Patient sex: F
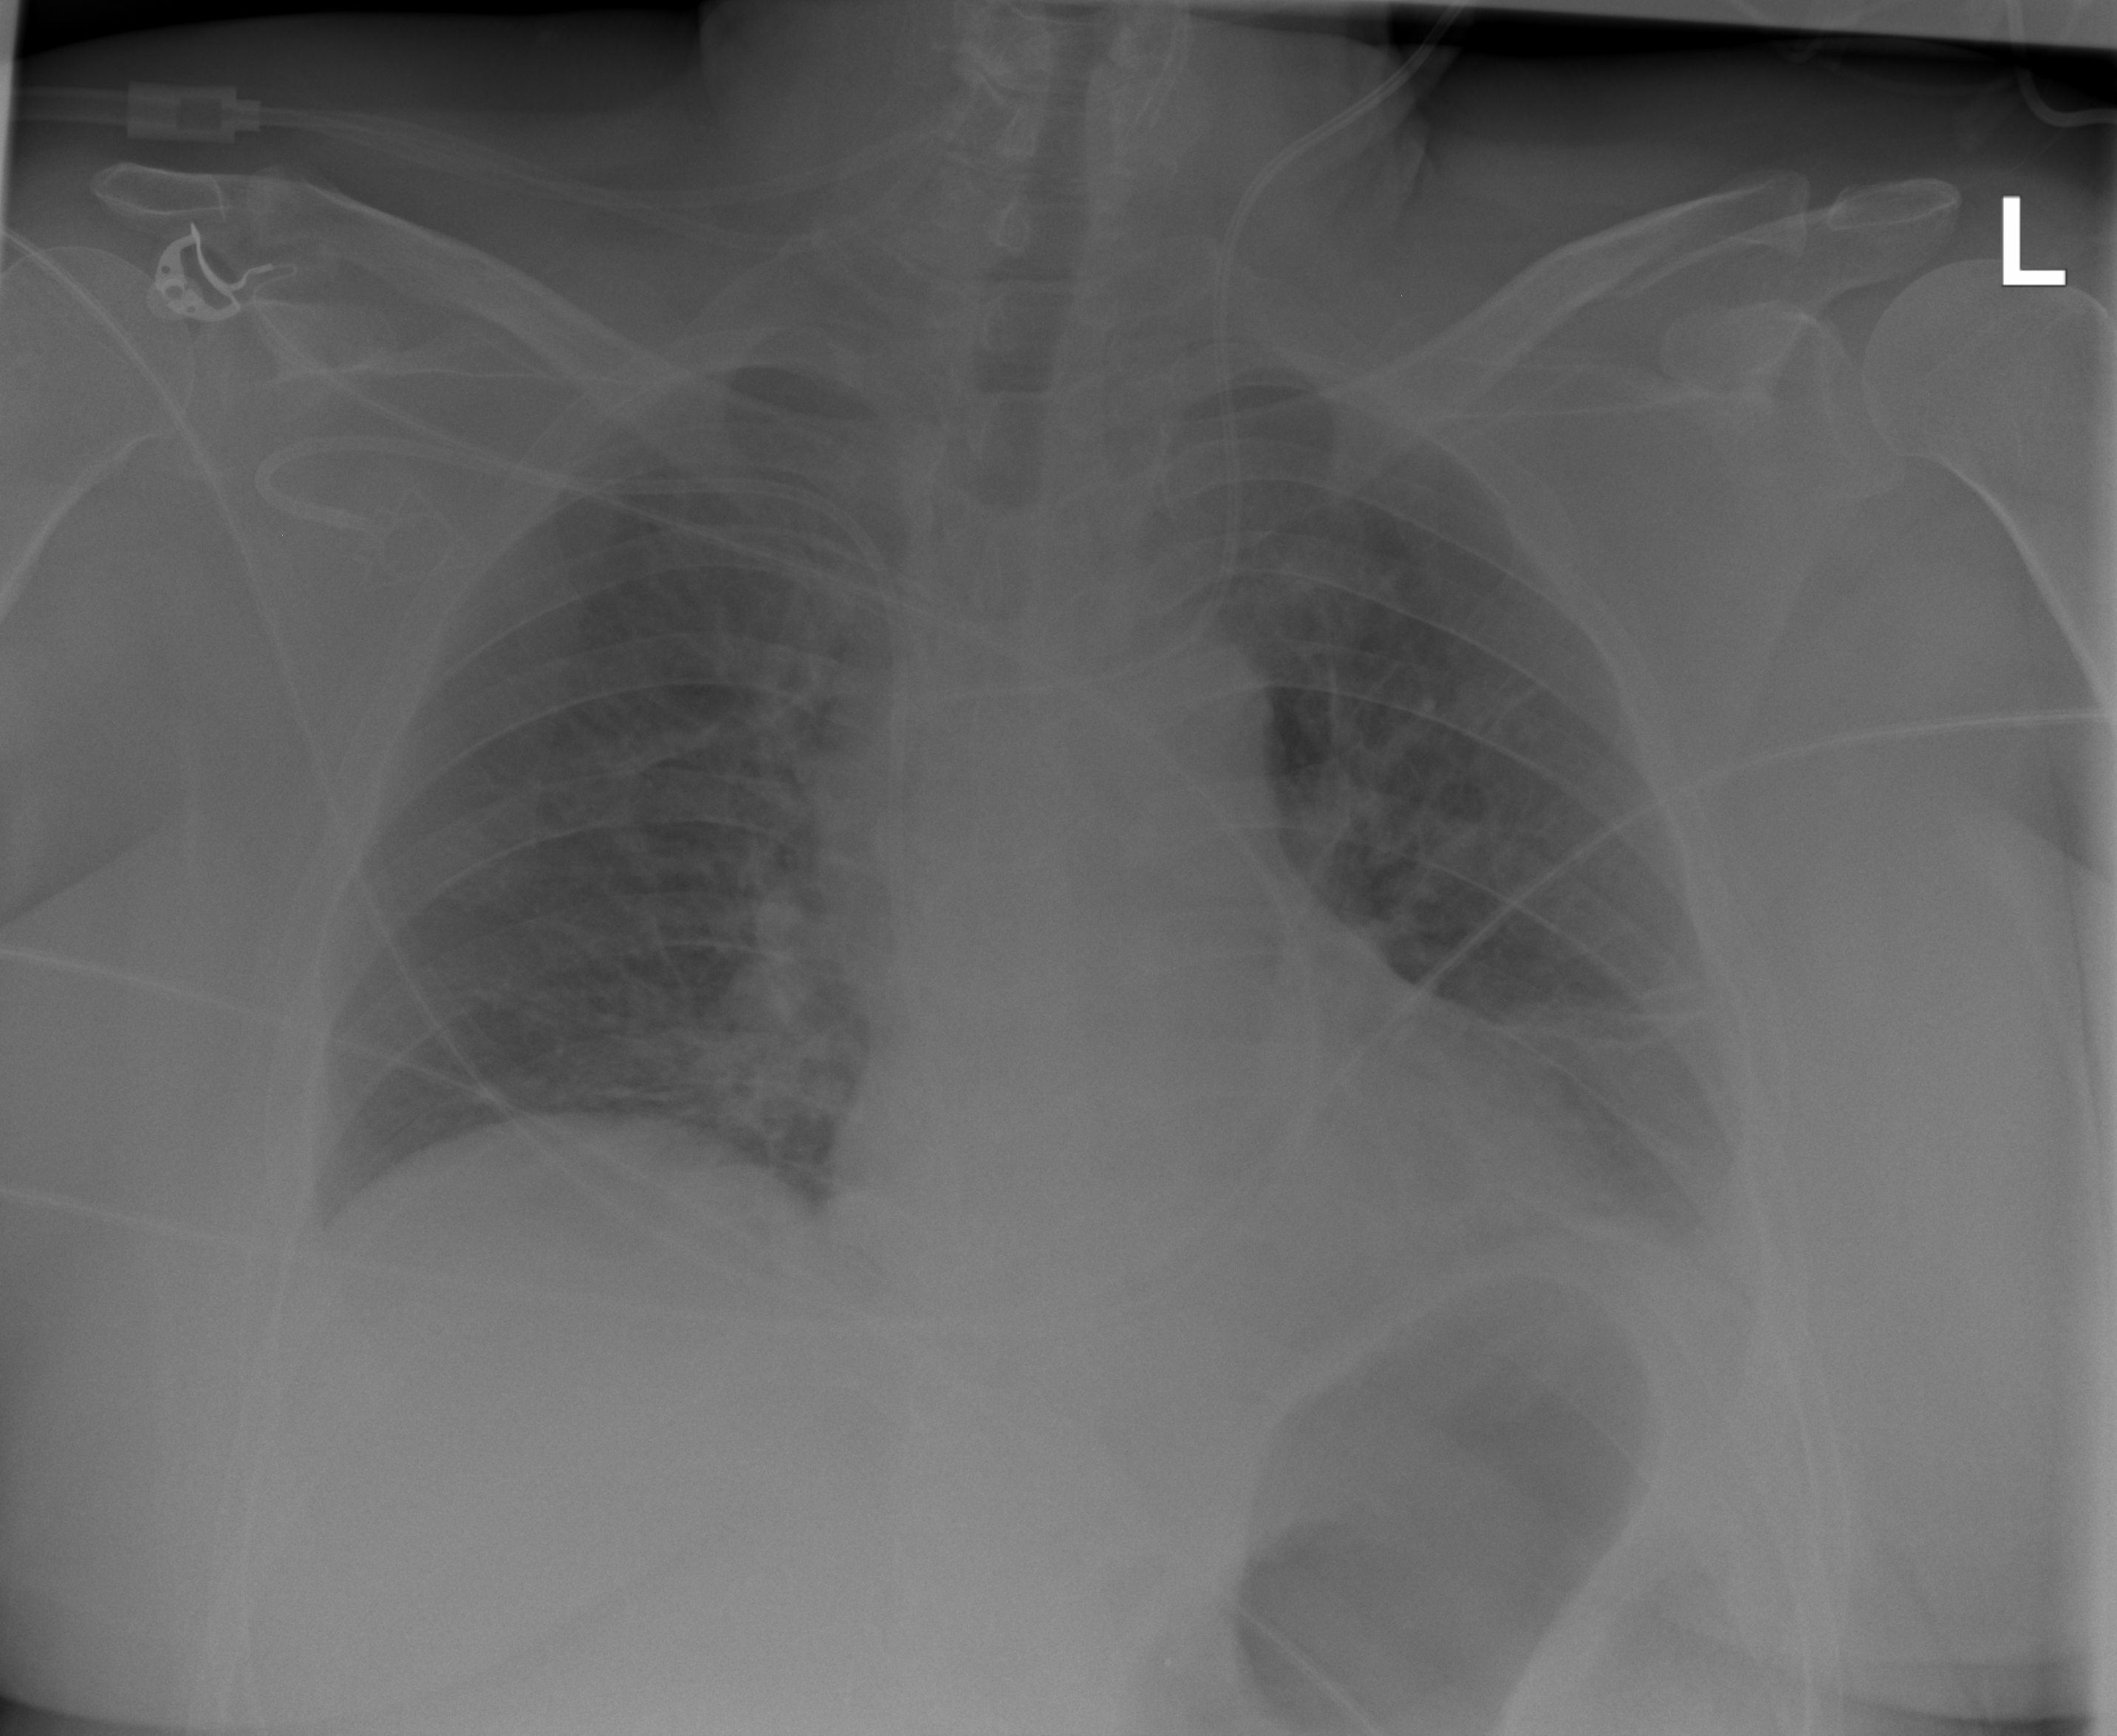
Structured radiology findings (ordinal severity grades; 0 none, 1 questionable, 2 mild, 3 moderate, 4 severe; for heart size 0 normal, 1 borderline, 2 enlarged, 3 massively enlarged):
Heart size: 0
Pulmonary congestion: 1
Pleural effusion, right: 0
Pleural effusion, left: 2
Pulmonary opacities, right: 0
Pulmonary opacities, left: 0
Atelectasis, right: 2
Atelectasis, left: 2